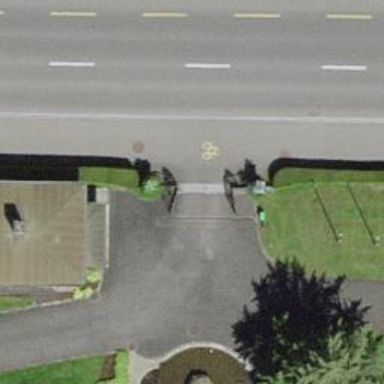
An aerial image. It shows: Gate.